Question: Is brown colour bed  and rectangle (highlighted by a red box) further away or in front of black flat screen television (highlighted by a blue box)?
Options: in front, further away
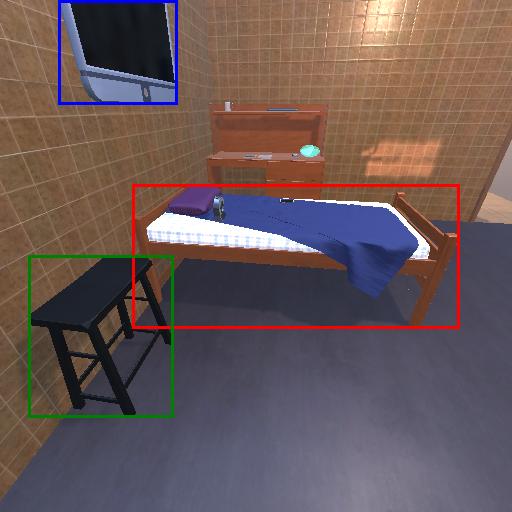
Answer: in front